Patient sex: M
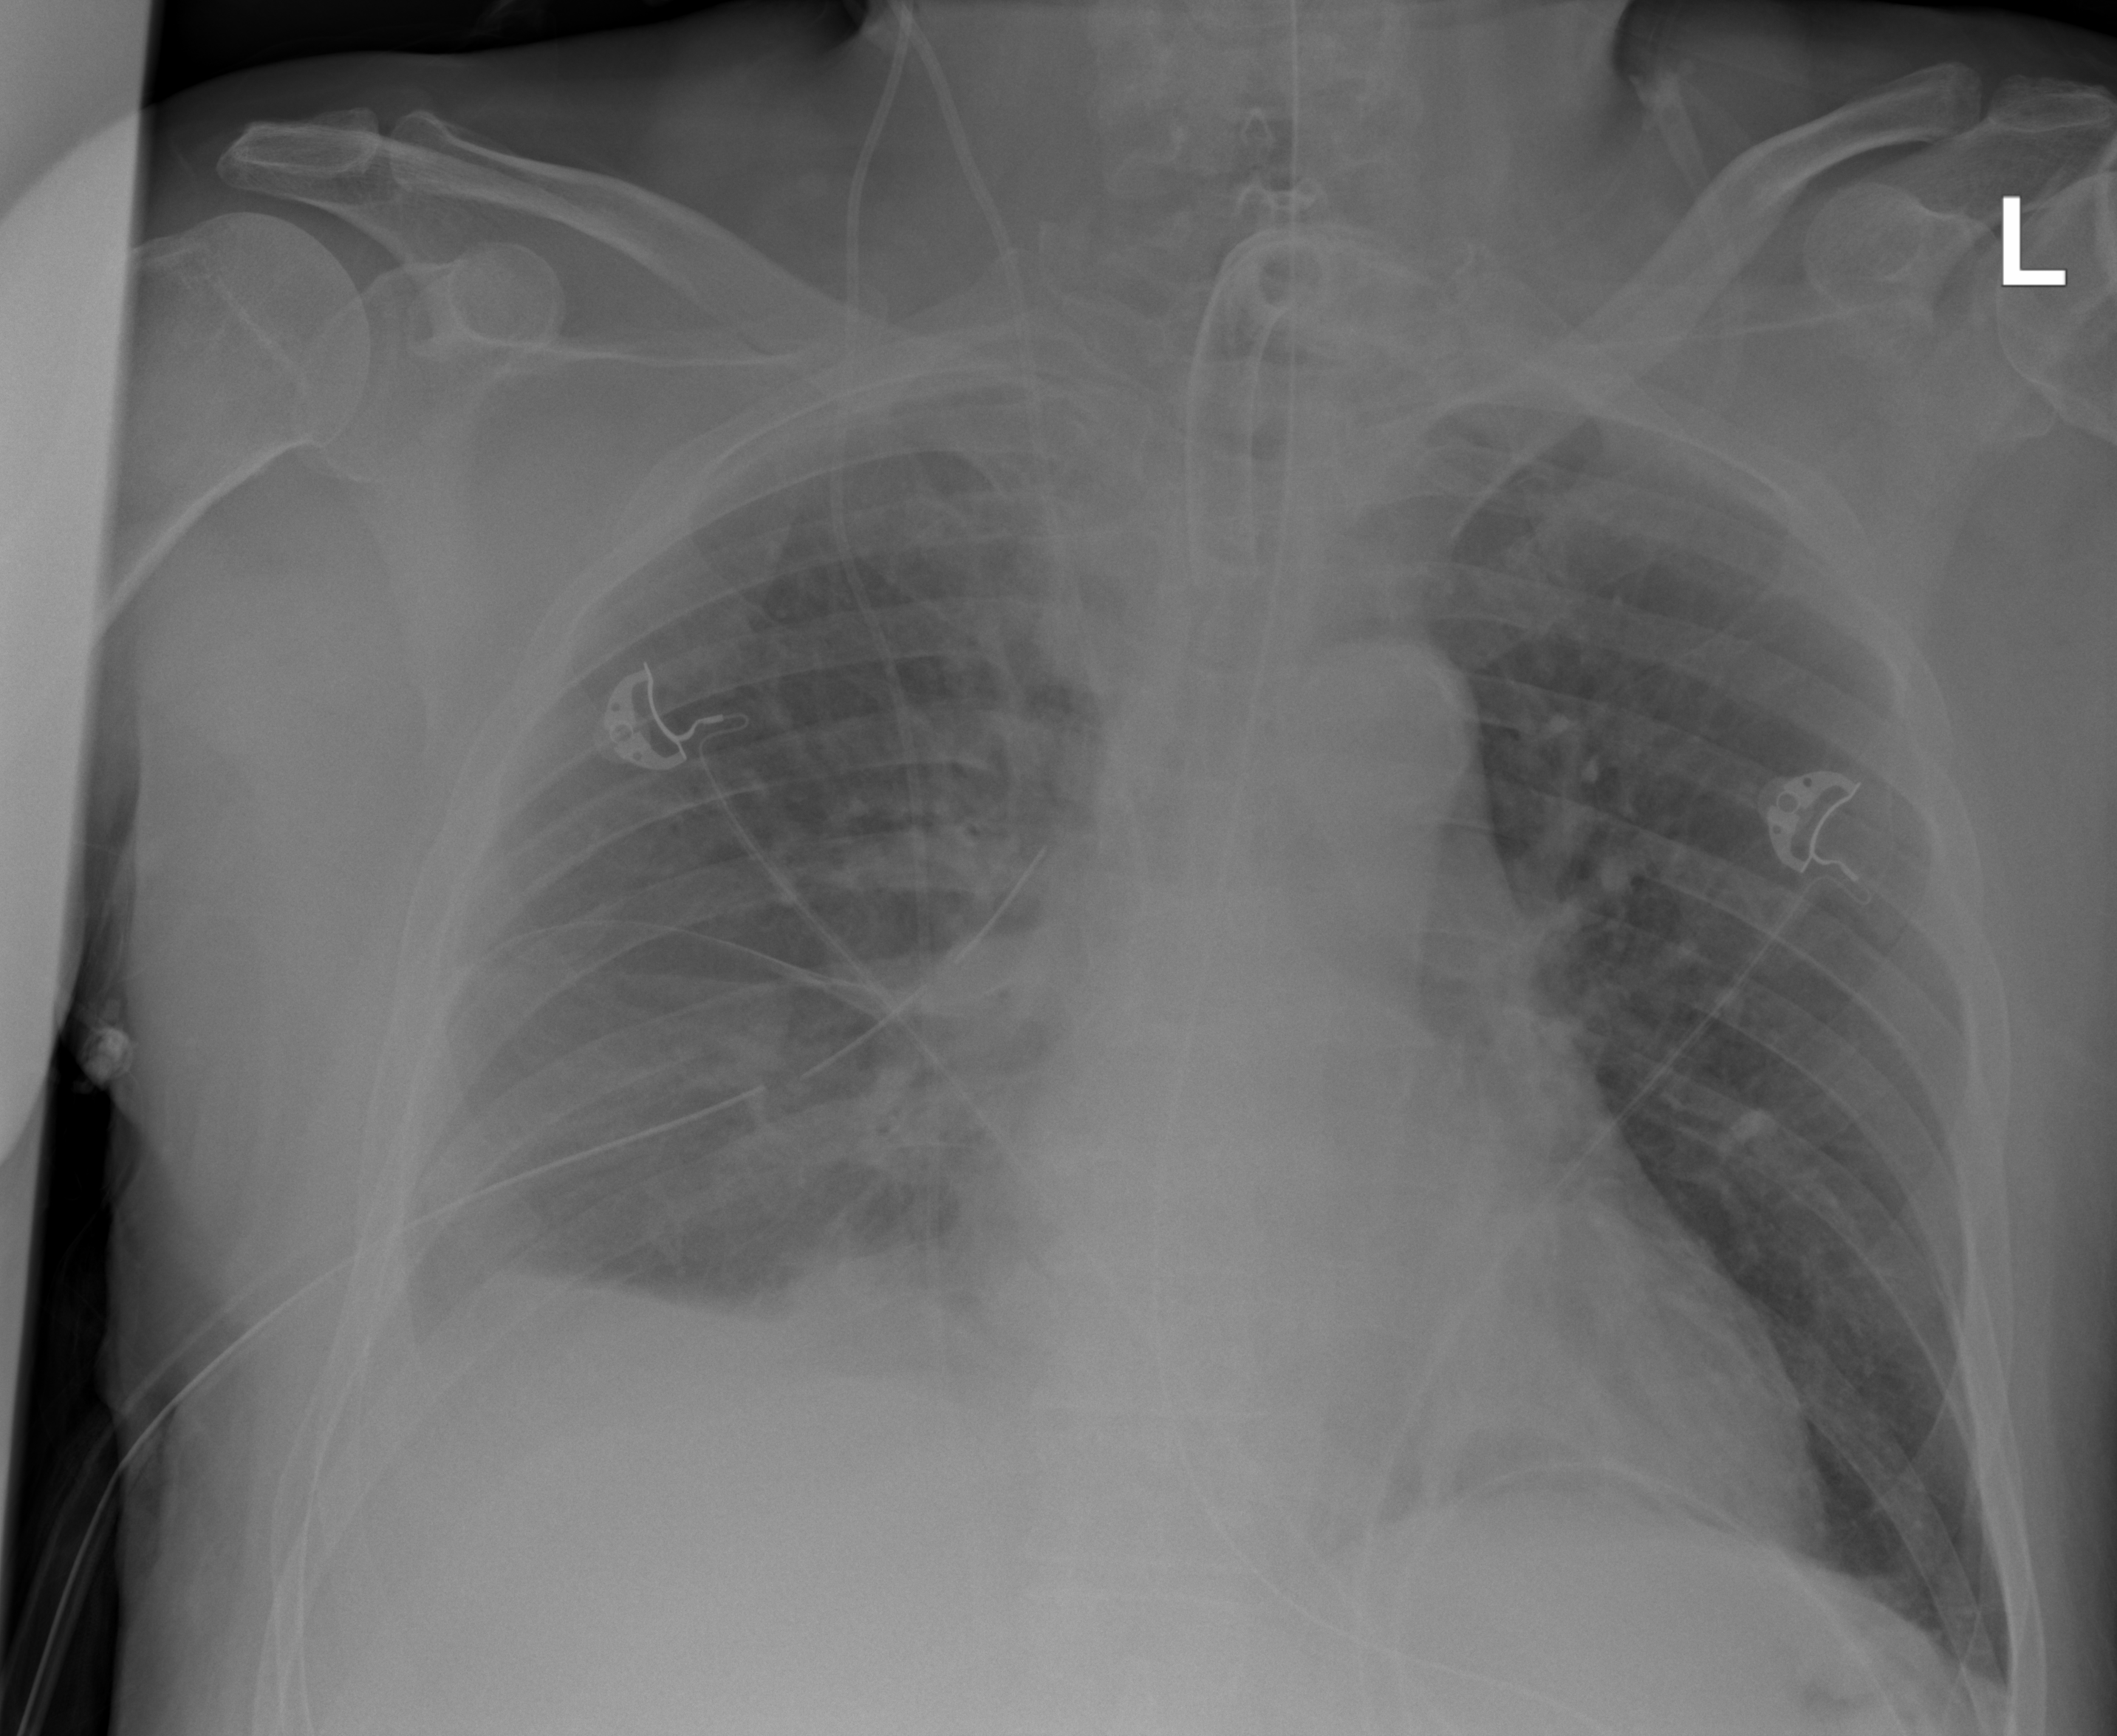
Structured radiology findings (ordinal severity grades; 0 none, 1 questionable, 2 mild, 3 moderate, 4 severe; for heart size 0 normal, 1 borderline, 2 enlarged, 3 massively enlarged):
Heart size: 1
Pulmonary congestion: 2
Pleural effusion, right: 2
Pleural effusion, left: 1
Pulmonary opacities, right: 0
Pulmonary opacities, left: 0
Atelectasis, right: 2
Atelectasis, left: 0